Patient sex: F
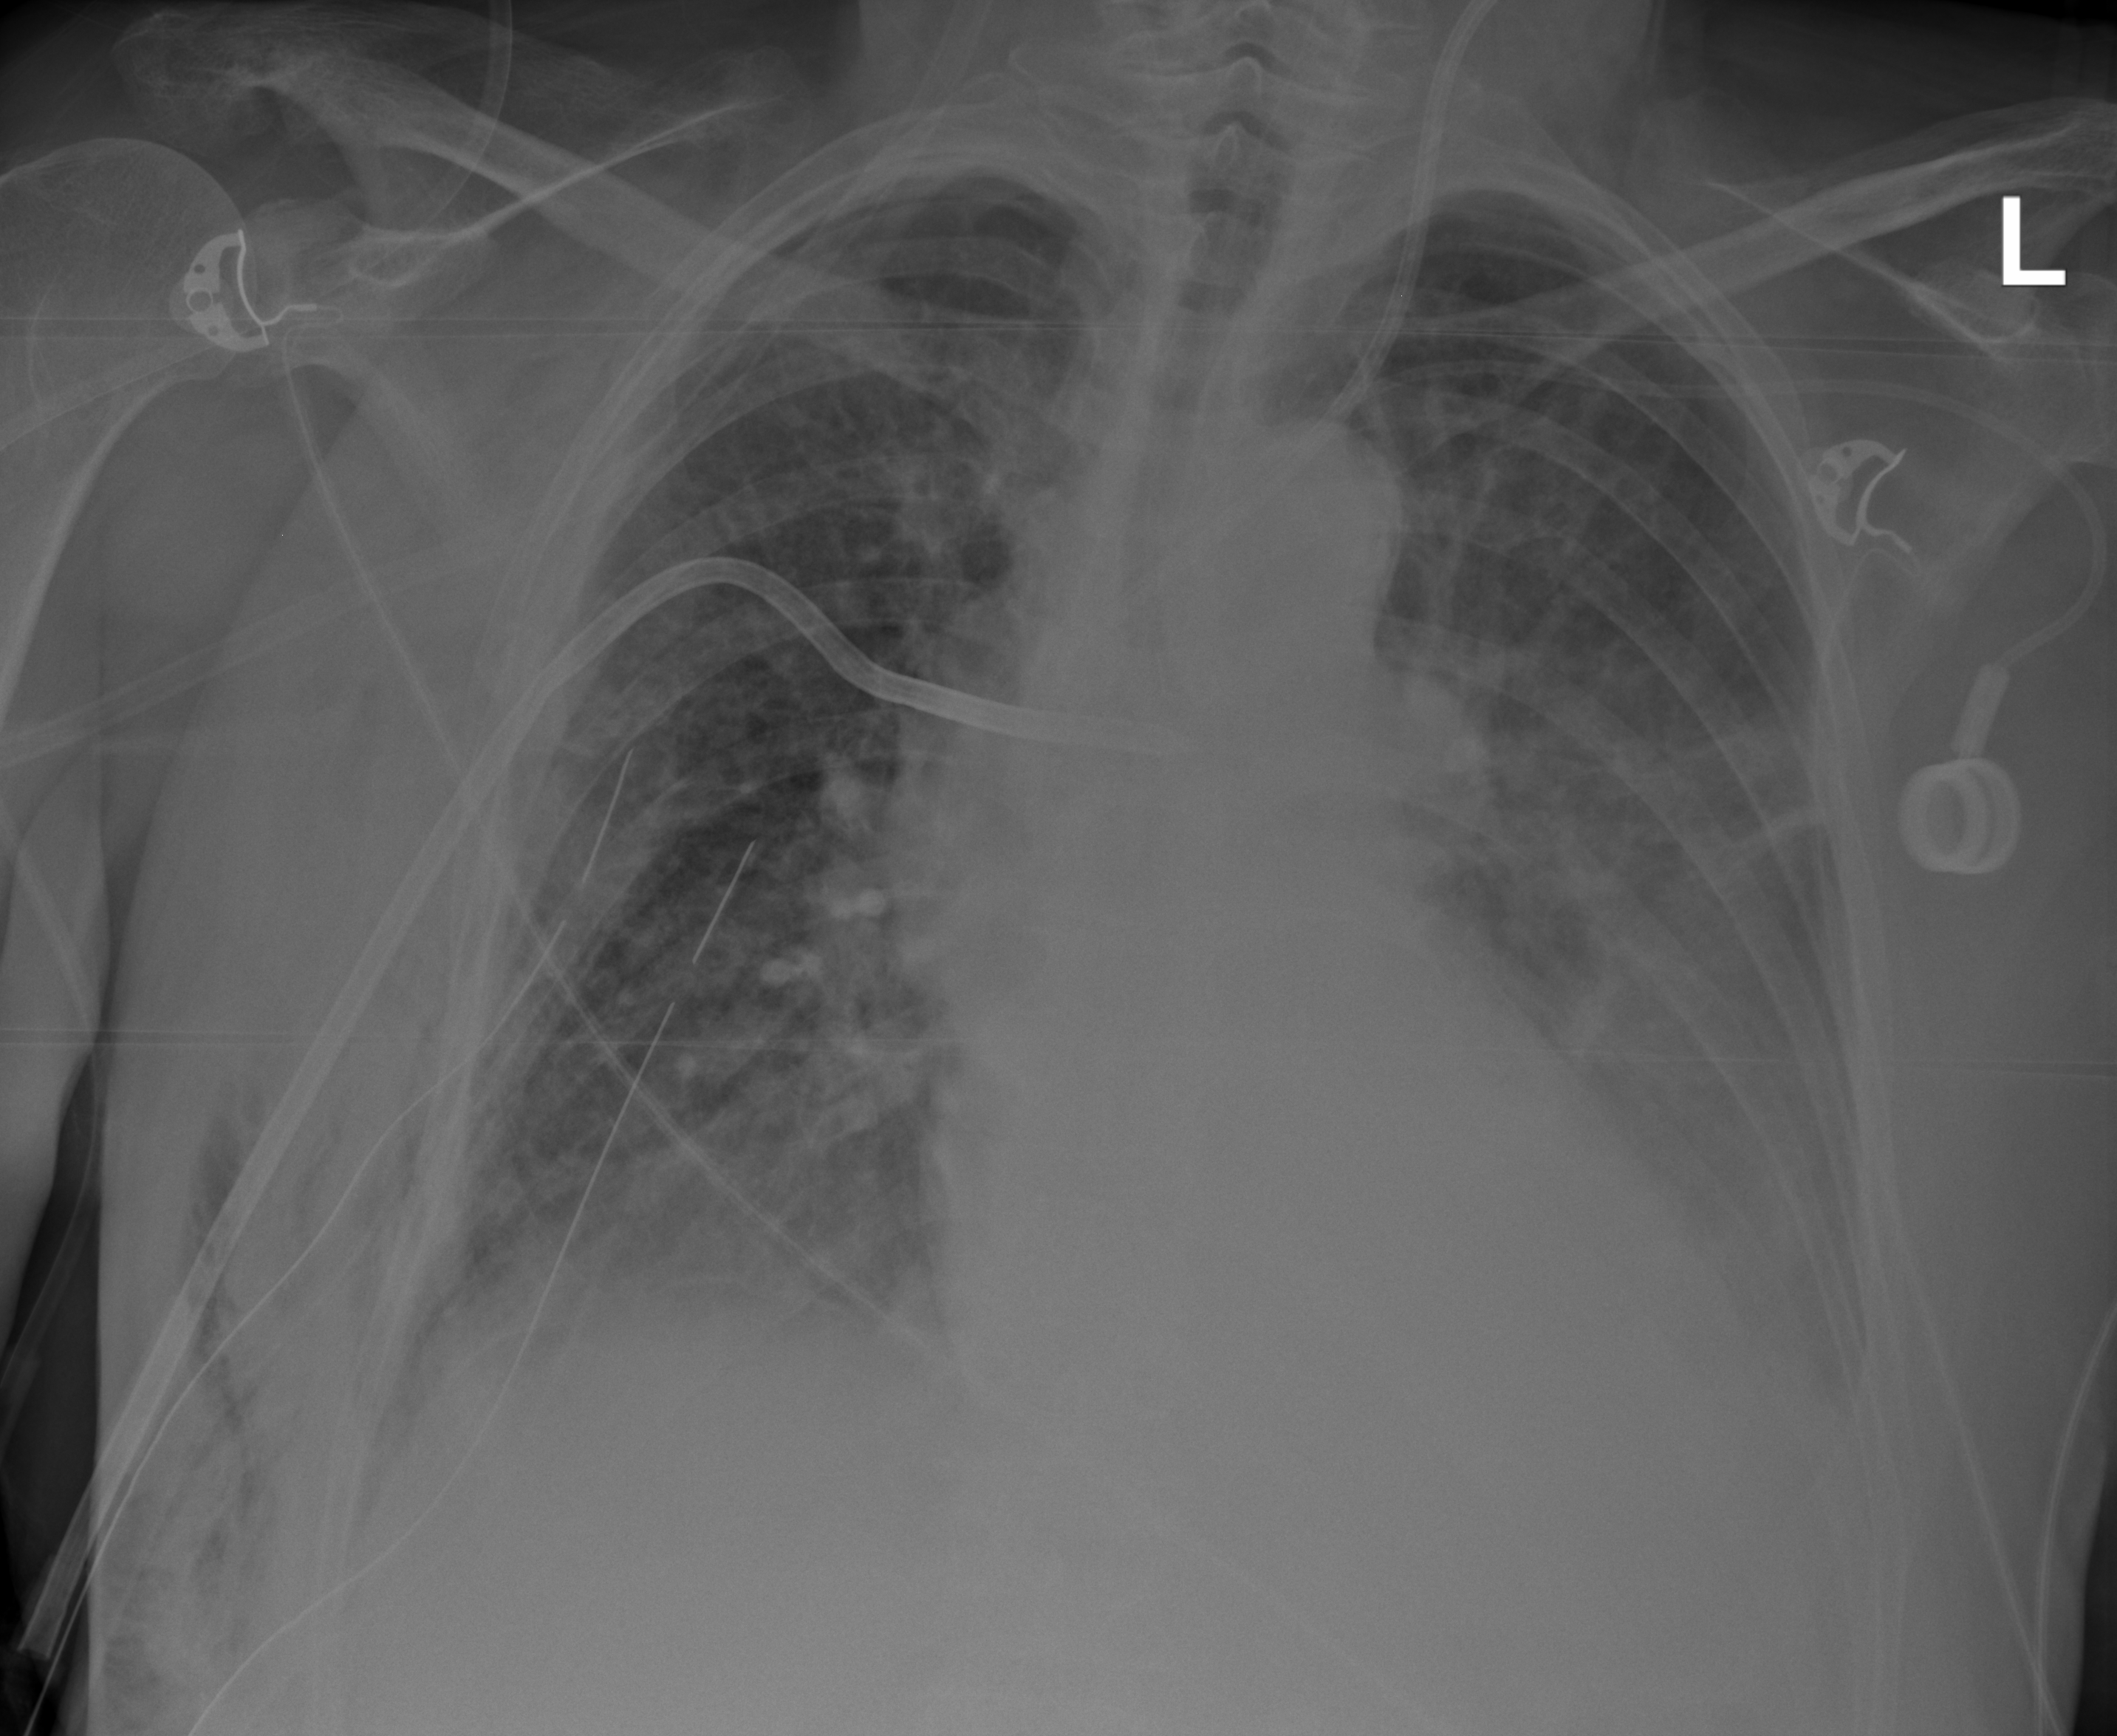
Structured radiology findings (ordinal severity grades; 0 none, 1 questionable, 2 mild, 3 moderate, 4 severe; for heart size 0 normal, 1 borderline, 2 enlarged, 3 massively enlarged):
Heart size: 1
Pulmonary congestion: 2
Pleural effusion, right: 2
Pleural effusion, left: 3
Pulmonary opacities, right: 2
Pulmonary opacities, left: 2
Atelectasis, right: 2
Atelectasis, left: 2